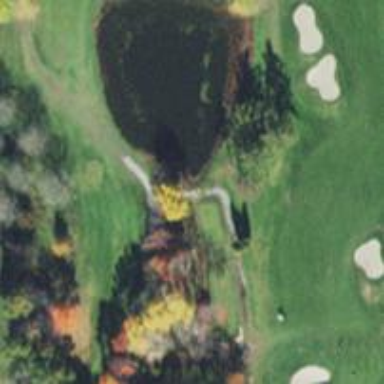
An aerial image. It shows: Service road used as golf cart path.